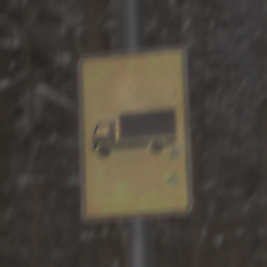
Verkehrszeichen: KFZZulaessigeGesamtmasse3Komma5TOhnePfeilsymbol
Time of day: MorningAfternoon
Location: Outdoor (Nature)
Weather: PartlyCloudy
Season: Winter
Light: Natural